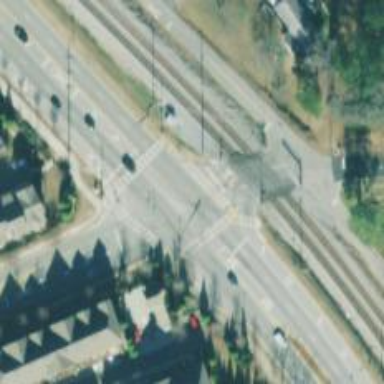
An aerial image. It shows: Footway with paired lines marking crossing.